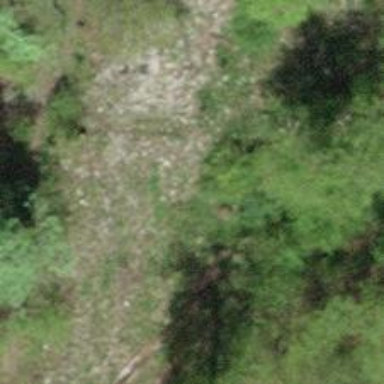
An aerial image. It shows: Path on the ground.